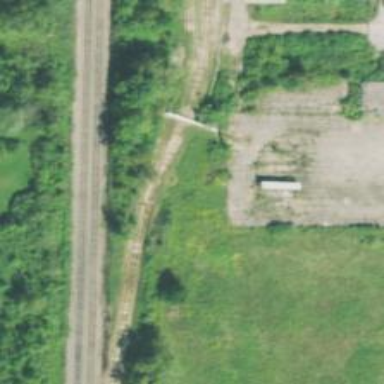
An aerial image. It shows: Railway spur service.